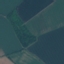
Land use / land cover: AnnualCrop